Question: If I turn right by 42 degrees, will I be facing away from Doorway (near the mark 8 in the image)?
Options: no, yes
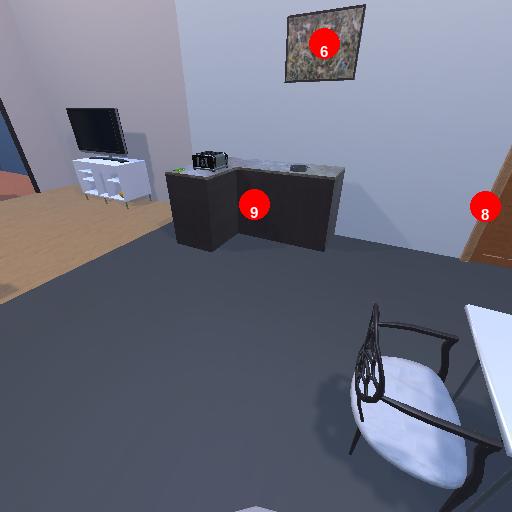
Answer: no